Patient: sex M, age 57
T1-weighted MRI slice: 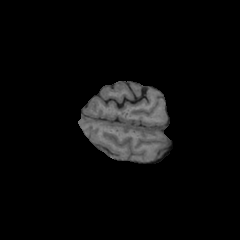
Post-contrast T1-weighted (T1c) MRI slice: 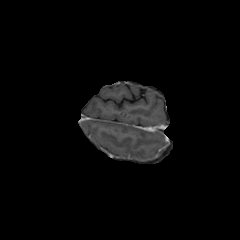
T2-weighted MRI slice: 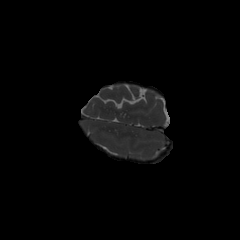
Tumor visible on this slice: no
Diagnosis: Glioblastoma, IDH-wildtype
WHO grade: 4